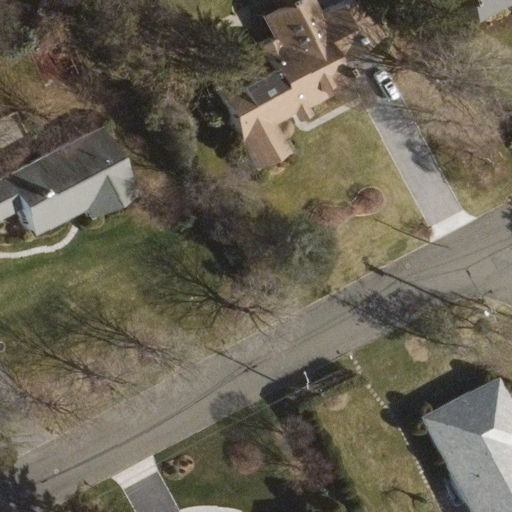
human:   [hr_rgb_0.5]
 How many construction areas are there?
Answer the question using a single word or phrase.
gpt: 0

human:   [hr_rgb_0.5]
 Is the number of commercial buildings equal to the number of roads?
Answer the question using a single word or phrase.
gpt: no

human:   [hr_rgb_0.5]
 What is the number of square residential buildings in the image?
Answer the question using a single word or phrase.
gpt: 0

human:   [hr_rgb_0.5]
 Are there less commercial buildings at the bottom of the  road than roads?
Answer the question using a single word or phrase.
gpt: yes

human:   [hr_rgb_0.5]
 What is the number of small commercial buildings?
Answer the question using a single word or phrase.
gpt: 0

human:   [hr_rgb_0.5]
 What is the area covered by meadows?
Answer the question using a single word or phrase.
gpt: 0m2

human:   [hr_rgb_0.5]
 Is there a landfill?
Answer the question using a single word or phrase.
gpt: no

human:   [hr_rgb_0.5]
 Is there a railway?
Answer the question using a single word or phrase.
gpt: no

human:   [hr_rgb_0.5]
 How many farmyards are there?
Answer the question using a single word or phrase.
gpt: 0

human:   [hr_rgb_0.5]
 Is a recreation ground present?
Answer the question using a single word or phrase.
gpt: no

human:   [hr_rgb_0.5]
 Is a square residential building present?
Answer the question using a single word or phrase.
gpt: no

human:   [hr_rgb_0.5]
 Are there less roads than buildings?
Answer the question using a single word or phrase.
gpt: yes

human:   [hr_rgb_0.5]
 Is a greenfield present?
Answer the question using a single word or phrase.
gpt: no

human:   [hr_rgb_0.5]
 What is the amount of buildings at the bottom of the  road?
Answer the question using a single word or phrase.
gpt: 2

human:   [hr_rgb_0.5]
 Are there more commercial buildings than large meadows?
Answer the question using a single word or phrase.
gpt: no

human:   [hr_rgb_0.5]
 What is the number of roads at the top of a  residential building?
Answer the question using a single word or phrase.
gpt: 1

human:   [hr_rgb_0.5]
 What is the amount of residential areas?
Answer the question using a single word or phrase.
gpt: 0

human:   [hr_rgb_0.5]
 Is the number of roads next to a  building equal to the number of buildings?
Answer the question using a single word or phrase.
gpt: no

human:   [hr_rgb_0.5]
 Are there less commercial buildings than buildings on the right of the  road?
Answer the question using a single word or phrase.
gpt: yes

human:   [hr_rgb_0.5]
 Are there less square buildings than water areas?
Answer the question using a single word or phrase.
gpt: no

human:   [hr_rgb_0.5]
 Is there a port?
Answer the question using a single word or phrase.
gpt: no

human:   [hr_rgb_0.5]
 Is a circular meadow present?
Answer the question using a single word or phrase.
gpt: no

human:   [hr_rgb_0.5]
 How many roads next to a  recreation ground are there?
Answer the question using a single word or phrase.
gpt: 0

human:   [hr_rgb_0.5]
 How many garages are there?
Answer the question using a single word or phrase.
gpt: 0

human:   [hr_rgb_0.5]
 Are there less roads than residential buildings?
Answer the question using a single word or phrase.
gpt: yes

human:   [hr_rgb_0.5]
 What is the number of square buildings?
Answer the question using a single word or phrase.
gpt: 0

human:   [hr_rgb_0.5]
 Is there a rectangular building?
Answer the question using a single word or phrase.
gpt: no

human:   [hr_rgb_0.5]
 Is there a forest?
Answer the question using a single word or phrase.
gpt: no

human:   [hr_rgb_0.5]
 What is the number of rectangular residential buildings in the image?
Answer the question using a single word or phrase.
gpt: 0

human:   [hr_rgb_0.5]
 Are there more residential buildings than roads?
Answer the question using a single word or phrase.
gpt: yes

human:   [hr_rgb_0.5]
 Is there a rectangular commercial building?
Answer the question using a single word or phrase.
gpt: no

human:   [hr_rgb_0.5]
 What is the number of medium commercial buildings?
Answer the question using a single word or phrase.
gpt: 0

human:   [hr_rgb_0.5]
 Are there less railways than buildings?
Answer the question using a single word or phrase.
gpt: yes

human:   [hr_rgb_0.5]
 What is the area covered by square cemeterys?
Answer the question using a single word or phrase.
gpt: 0m2

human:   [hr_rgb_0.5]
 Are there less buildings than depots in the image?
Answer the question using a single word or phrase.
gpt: no

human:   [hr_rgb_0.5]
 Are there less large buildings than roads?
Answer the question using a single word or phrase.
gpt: no

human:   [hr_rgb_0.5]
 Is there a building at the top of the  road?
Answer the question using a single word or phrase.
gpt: yes